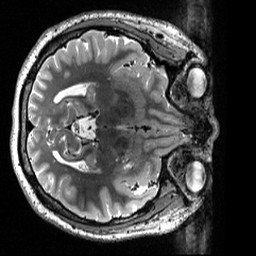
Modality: T2w
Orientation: axial
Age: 21
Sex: female
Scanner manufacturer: siemens
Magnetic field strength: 3 T
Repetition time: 3.2 s
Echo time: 0.566 s